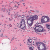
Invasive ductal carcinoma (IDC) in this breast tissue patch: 0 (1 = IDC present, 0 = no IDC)